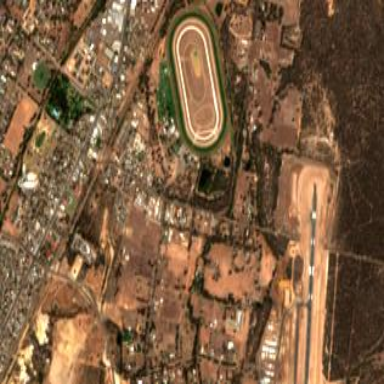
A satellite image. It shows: Sports centre dedicated to horse racing on leisure land.